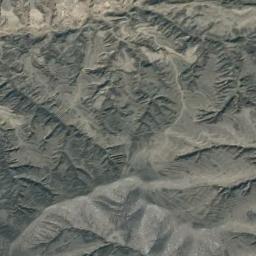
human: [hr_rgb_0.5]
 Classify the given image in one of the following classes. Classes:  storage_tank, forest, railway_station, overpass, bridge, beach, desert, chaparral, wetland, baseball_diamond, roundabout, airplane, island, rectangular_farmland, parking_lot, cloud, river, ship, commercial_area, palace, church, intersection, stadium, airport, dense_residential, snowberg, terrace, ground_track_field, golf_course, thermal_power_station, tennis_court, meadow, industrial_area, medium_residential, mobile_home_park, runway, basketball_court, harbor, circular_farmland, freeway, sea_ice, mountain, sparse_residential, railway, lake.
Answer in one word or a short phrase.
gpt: mountain